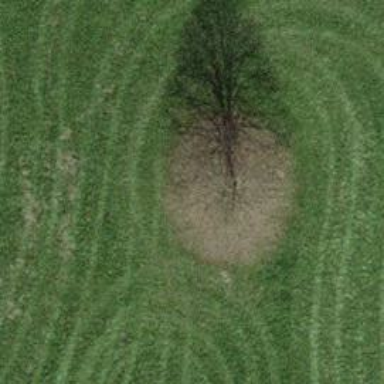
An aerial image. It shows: Beautiful tree in nature.